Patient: sex M, age 30
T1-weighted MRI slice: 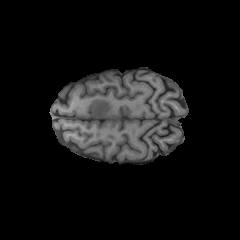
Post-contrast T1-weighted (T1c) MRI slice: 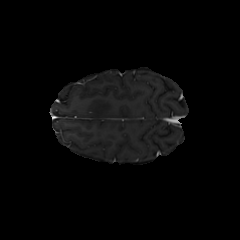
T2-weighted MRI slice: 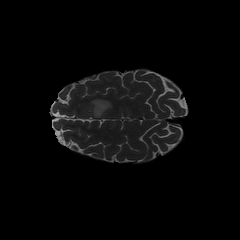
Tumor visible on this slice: yes
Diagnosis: Astrocytoma, IDH-mutant
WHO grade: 2